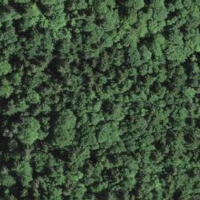
EUNIS habitat code: 41
Species observed at this site:
Neottia nidus-avis